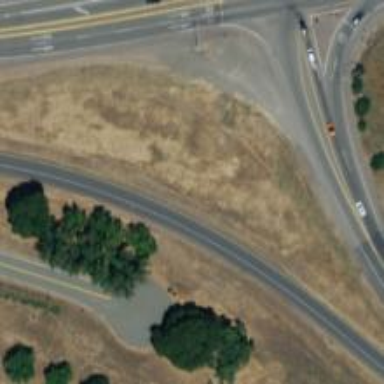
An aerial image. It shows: This image shows trunk highway that functions as expressway.